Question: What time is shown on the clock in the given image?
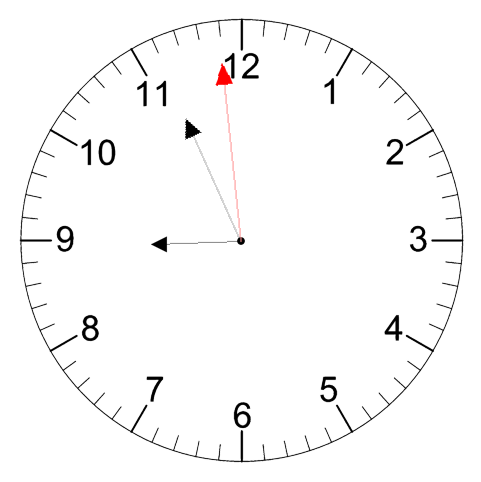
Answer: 08:55:59